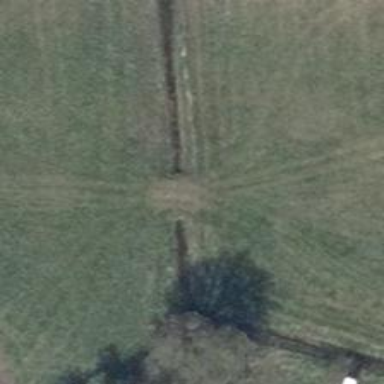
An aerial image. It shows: Track road leading to grass-covered bridge.